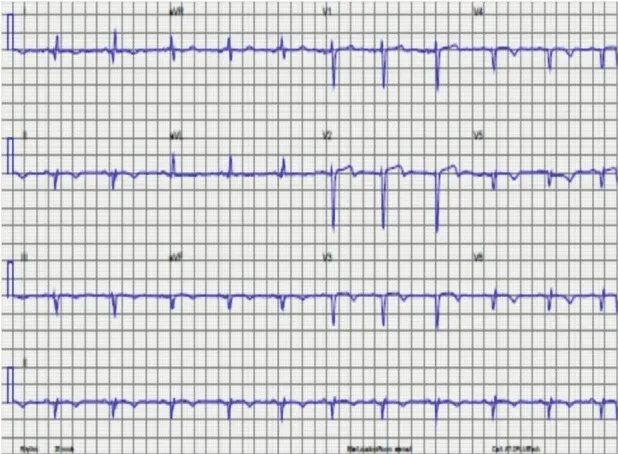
Electrocardiogram of patient 2 showing sinus rhythm, poor R amplitude and T-wave inversions globally, with a left-axis deviation.
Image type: electrography (ekg)